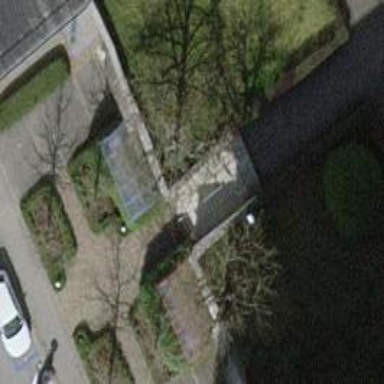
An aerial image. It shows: Concrete steps with ramp.